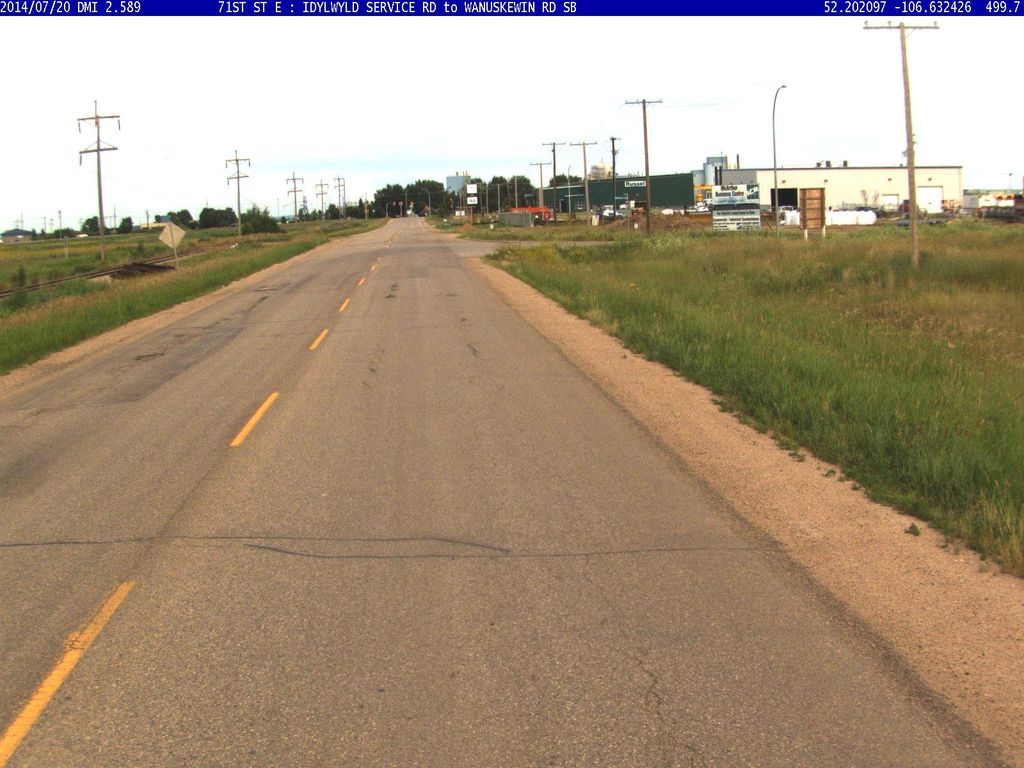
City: saskatoon